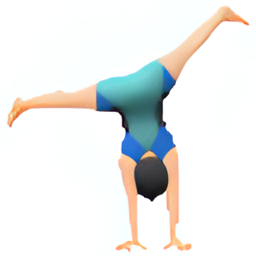
Name: man doing cartwheel type 1 2
Emoji: 🤸🏻‍♂️
Group: People & Body
Sub-group: person-sport